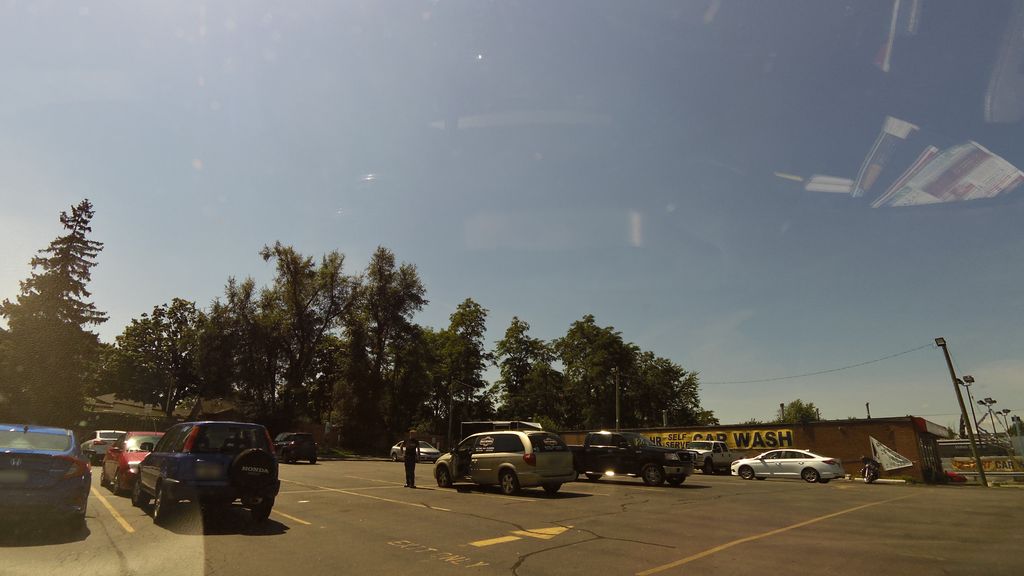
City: hamilton